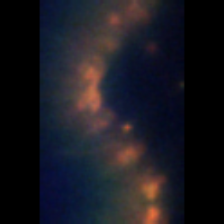
Taxon: Chaetoceros
Group: Diatoms